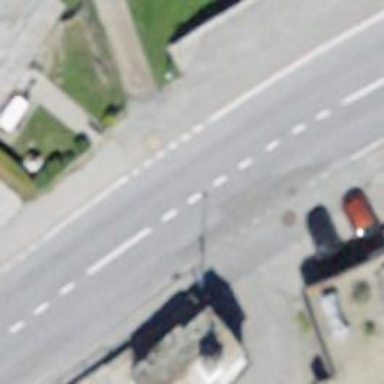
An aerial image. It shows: Uncontrolled crossing on the road.